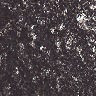
Metastatic tissue present: no